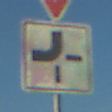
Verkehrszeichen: VerlaufVorfahrtsstrasse2
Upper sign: VorfahrtGewaehren
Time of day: SunriseSunset
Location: Outdoor (RoadRail)
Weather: Clear
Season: NotSpecified
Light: Natural